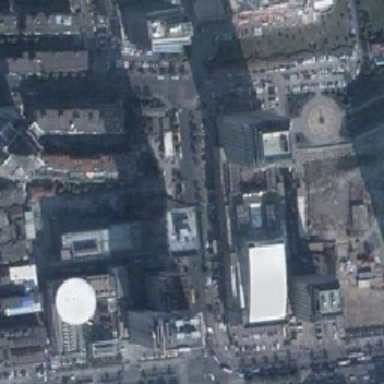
This circular building and another rectangular building stand beside the highway and are very conspicuous .